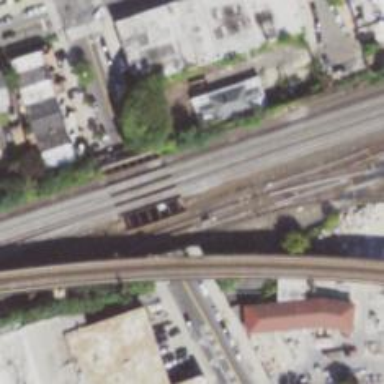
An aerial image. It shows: Railway yard with electrified rail bridge.